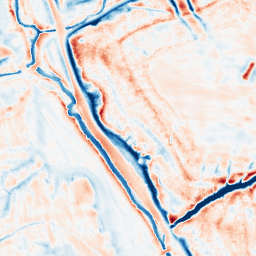
Category: edge_preserving
Decomposition family: bilateral
Decomposition parameters: d: 21
sigma_color: 75
sigma_space: 25
Upsampling method: sinc_blackman
Upsampling parameters: scale: 4
kernel_size: 16
Upsampling scale: 4